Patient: sex M, age 55
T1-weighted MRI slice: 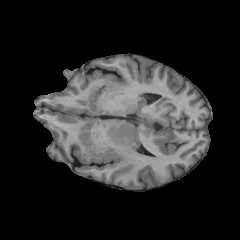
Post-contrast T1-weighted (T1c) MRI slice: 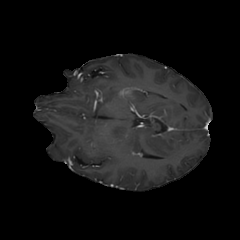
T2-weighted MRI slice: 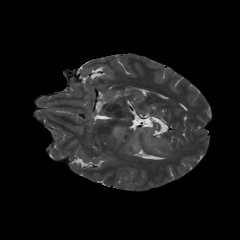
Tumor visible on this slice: yes
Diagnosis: Astrocytoma, IDH-wildtype
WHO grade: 2